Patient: sex M, age 28
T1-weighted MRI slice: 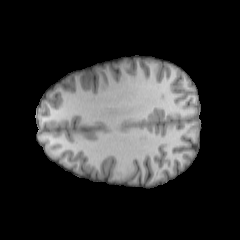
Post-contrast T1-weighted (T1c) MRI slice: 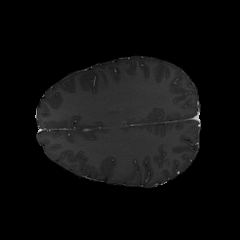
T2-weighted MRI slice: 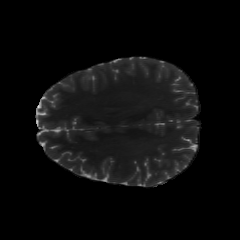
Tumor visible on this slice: no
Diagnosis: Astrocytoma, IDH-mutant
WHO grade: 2